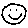
Label: smiley face